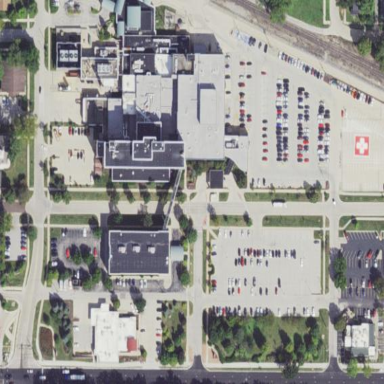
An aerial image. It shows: Healthcare facility identified as hospital.